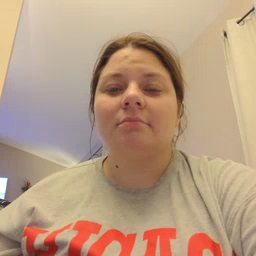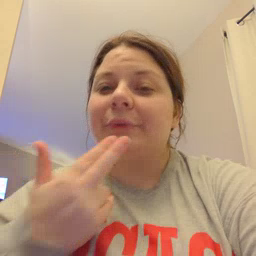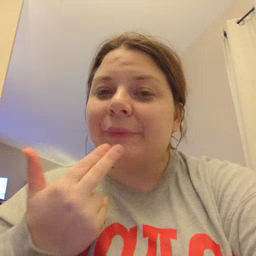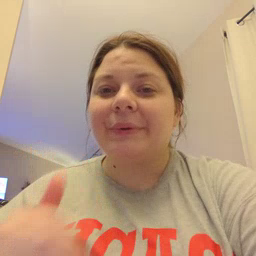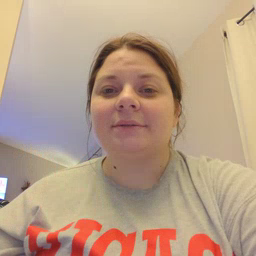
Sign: cute